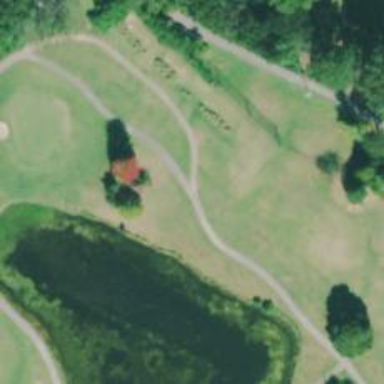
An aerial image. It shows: Footway that serves as golf path.